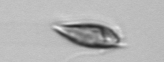
Label: Prorocentrum_triestinum